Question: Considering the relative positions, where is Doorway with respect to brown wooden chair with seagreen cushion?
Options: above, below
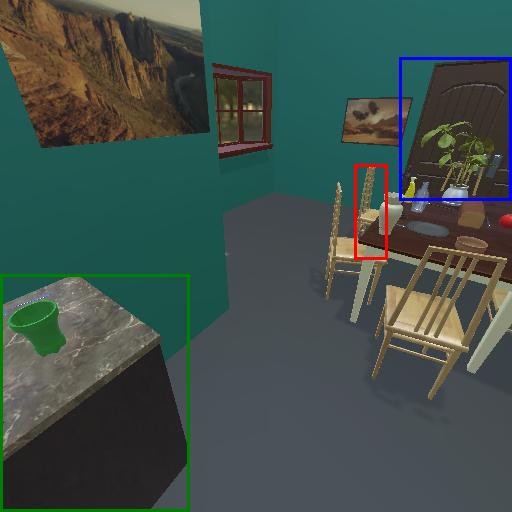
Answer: above